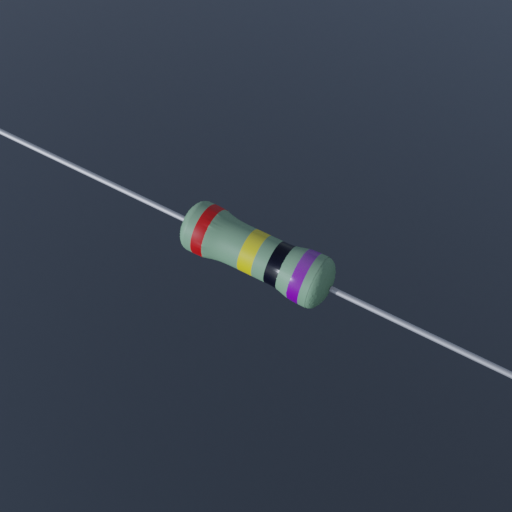
Resistor colour bands (in order): red, yellow, black, violet